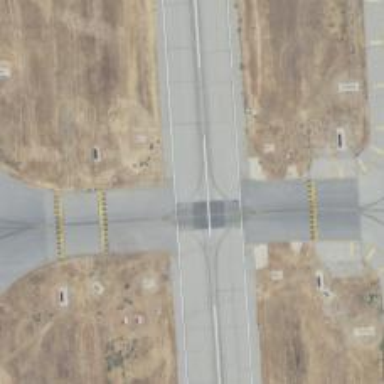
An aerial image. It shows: View of taxiway at the airport.